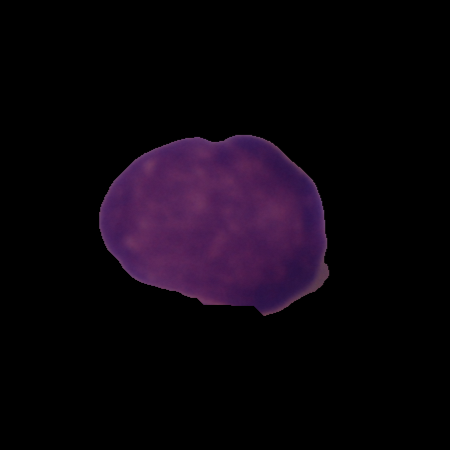
Label: healthy